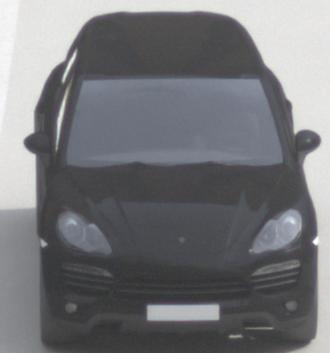
Make: Porsche
Model: Cayenne
Detailed model: Cayenne (958)
Model produced from: 2010/05
Model produced until: 2014/07
Doors: 5
Color: black
Road condition: dry road
Daytime: morning or afternoon
Contrast: low contrast